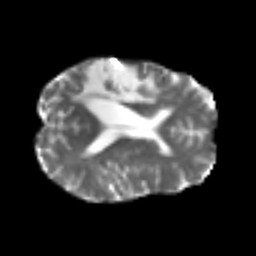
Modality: T2w
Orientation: axial
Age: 44
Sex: female
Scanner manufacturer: siemens
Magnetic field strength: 3 T
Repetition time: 4.999 s
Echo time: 0.07946 s